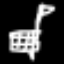
Label: palm tree